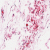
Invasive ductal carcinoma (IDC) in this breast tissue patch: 0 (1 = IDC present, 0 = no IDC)